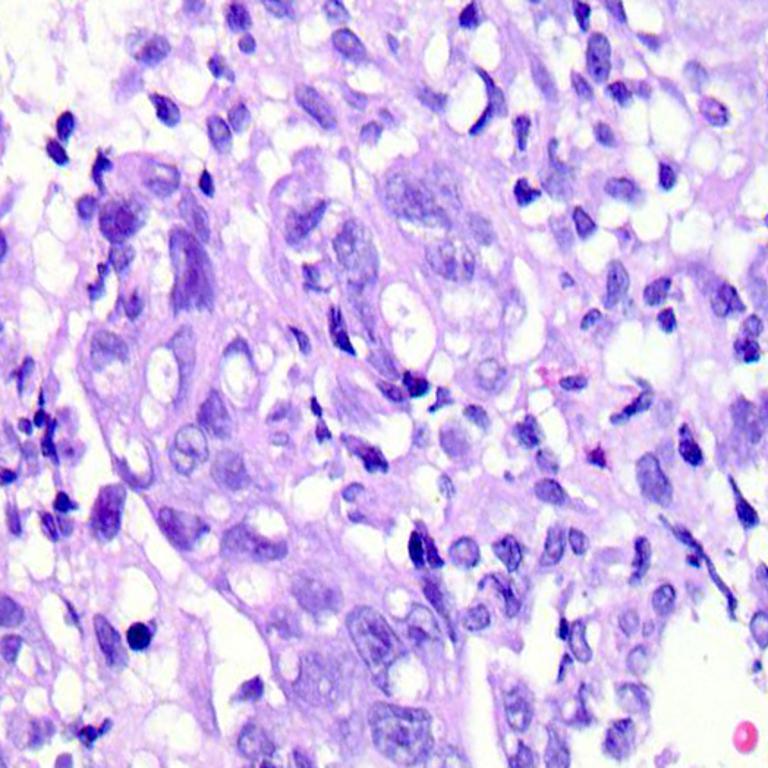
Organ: colon
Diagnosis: adenocarcinomas